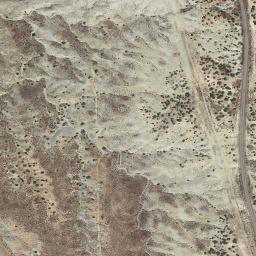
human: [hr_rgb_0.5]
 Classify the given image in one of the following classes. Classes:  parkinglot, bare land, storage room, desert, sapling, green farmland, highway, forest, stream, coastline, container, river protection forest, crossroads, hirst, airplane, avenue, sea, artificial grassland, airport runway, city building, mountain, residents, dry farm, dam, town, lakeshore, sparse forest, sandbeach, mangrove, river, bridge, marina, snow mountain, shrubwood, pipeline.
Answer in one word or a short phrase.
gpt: mountain